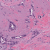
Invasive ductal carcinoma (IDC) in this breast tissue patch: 1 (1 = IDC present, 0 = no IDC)